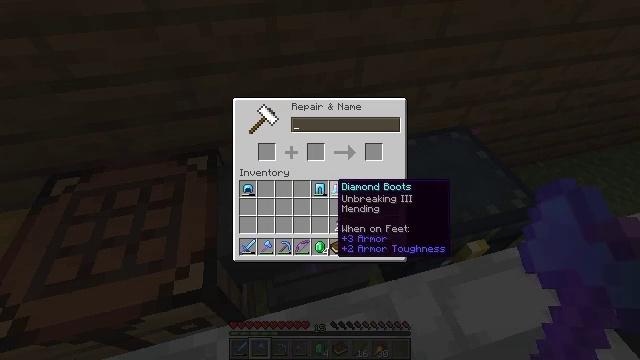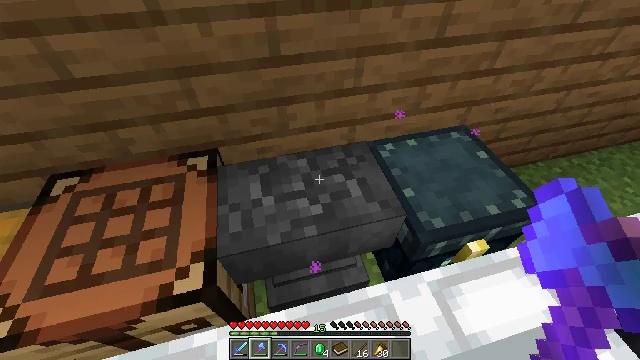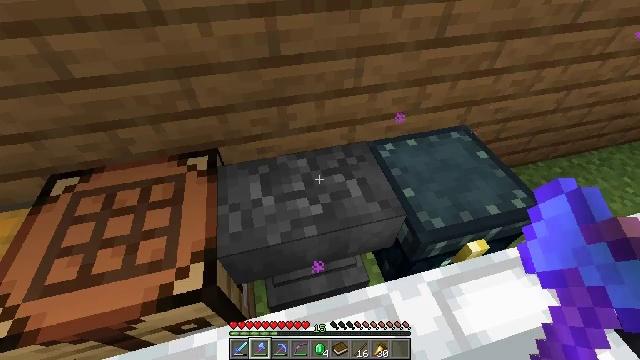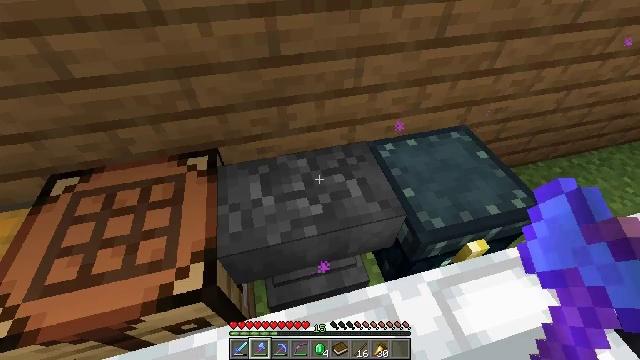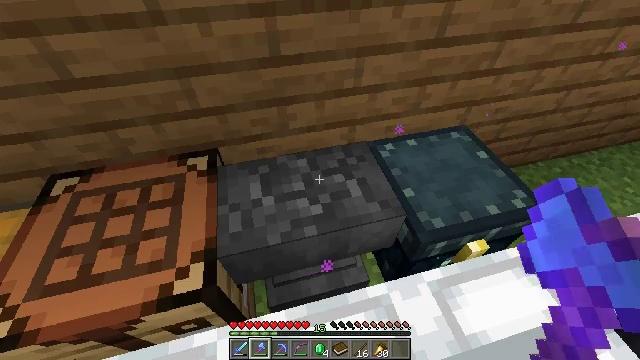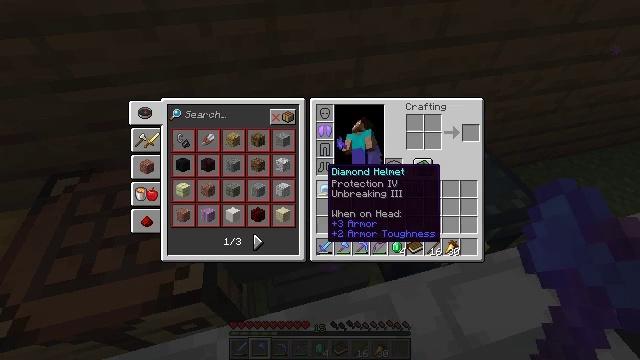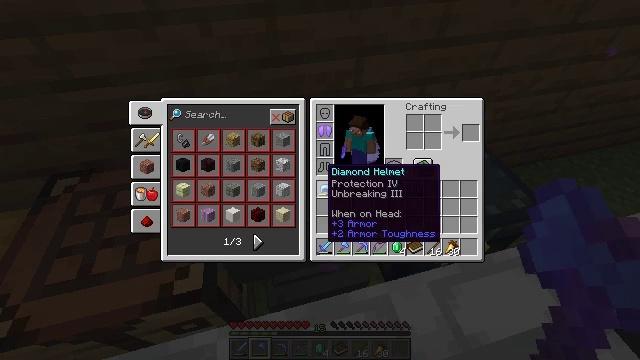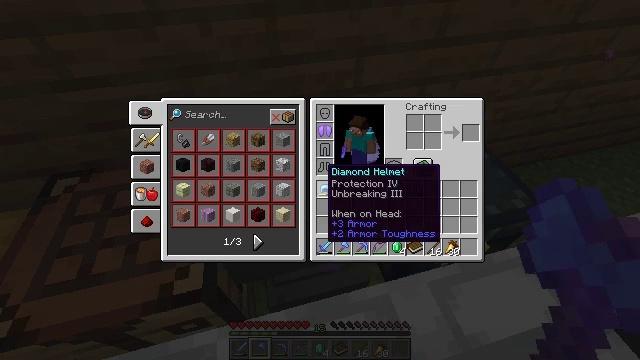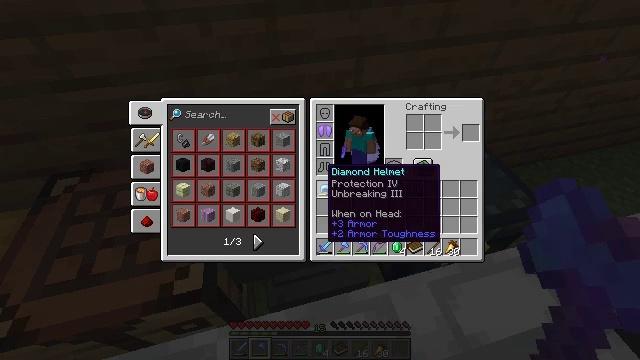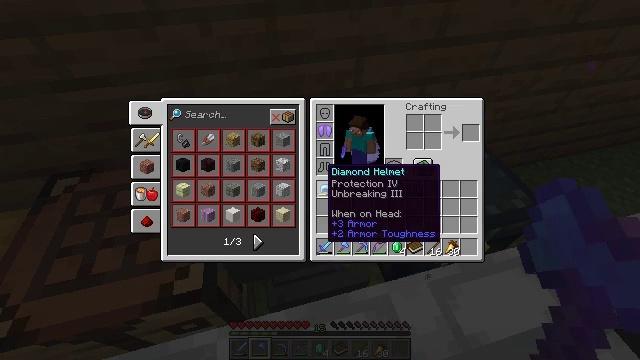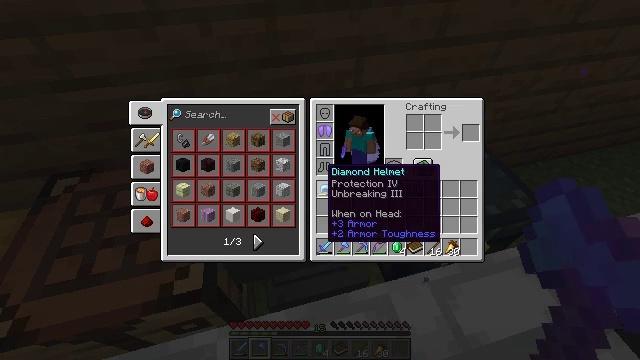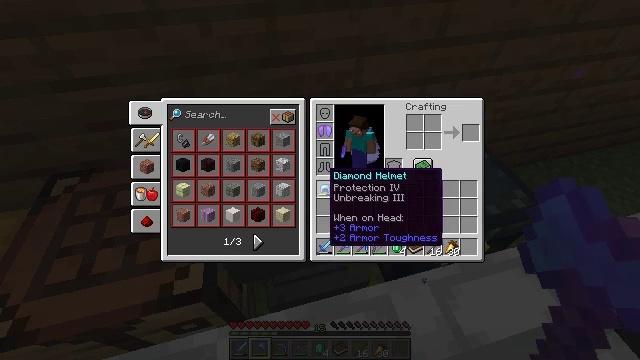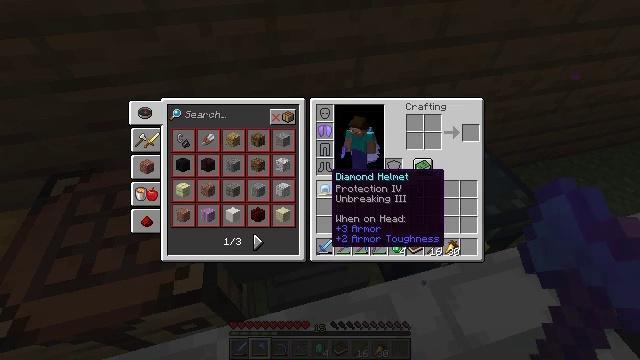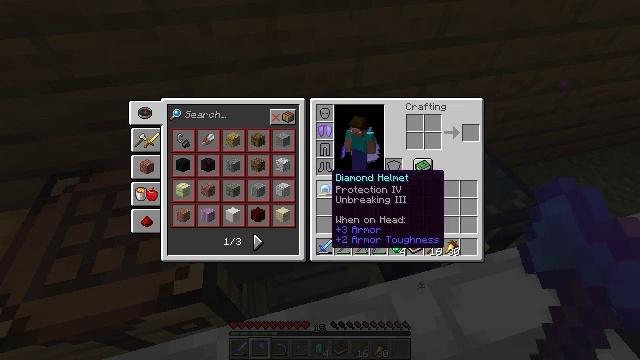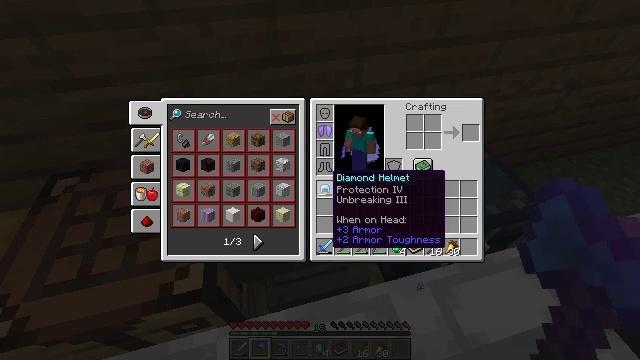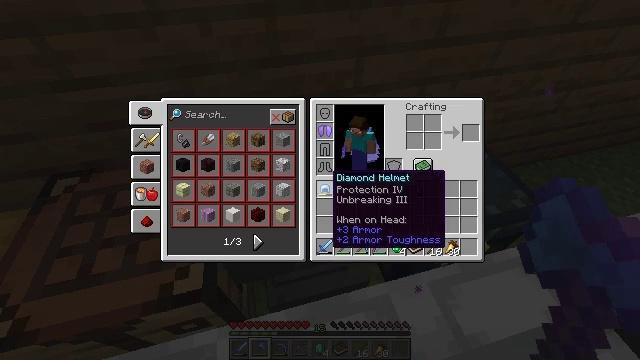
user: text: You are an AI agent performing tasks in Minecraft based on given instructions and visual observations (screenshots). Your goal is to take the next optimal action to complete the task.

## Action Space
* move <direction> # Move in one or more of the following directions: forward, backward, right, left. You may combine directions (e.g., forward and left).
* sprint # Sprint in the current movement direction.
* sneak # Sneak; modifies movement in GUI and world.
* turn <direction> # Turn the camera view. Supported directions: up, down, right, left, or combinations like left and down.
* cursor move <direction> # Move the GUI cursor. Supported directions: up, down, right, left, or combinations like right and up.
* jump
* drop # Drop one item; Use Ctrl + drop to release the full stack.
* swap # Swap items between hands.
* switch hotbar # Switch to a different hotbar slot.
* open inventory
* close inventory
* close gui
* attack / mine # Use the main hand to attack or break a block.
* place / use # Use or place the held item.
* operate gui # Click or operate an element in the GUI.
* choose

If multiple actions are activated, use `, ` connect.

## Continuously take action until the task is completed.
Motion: motion action
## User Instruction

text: Punch the spruce leaves to get saplings.
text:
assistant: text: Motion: no_op
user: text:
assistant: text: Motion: close gui
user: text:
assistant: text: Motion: no_op
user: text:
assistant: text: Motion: no_op
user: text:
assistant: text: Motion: open inventory
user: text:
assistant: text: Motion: open inventory
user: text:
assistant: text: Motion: open inventory
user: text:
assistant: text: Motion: no_op
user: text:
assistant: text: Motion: no_op
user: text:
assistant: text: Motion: no_op
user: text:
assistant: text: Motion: no_op
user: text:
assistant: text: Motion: sneak
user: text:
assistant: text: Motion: sneak
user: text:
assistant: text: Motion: sneak
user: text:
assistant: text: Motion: sneak
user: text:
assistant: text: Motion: sneak, operate gui
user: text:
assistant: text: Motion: sneak, operate gui
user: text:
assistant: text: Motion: sneak, operate gui
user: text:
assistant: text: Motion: sneak, cursor move right
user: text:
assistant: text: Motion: sneak, cursor move right
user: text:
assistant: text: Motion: sneak
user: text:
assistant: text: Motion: sneak
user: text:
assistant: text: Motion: sneak, cursor move right
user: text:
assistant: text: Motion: sneak, cursor move right
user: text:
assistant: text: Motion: sneak
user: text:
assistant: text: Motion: sneak
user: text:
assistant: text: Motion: sneak
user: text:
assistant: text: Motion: sneak, operate gui
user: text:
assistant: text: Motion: sneak, operate gui
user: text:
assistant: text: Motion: sneak, cursor move right, operate gui